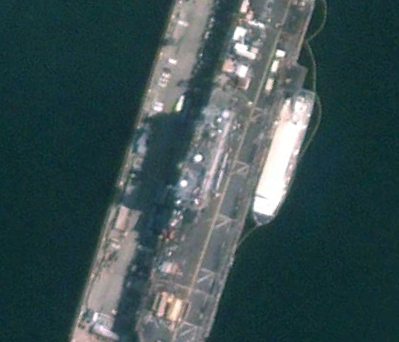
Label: assault